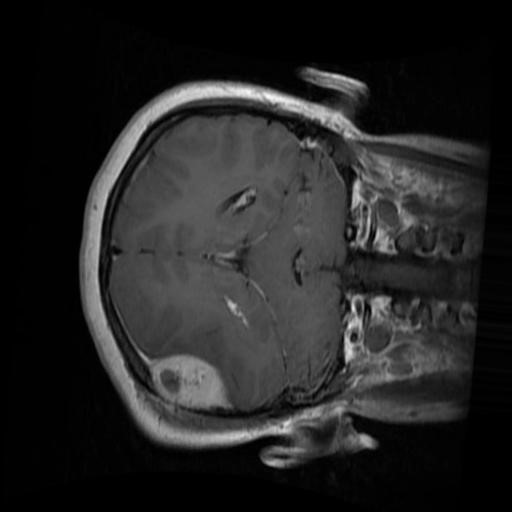
Label: brain_menin